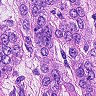
Metastatic tissue present: yes